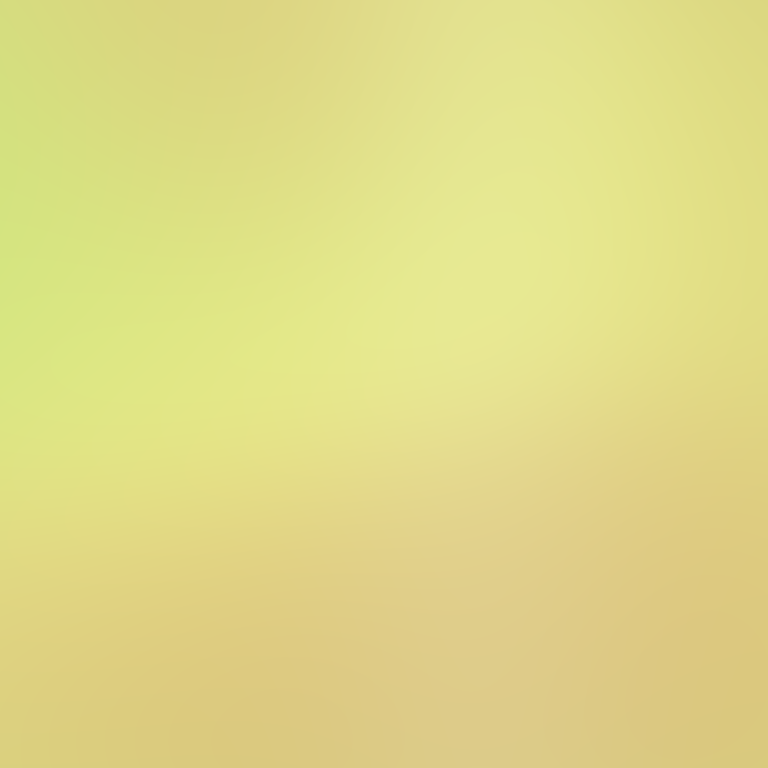
Abstract light effect, smooth gradient from soft yellow to pale green, calm atmosphere, diffuse light, no room, no furniture, no objects.